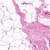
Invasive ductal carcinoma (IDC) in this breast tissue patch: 0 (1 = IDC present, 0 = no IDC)